Question:
I am looking for same animation like given in image, had try a lot but could not find that how to curl one side portion of UIView. Thanks in advance..
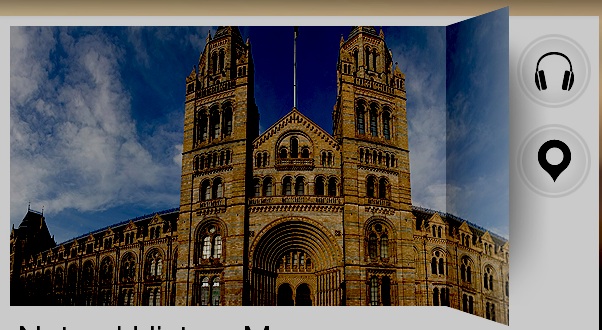
Answer: finally done that animation with help of MPFlipVIew here is like if anybody want same : <URL>